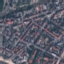
Land use / land cover class: Residential